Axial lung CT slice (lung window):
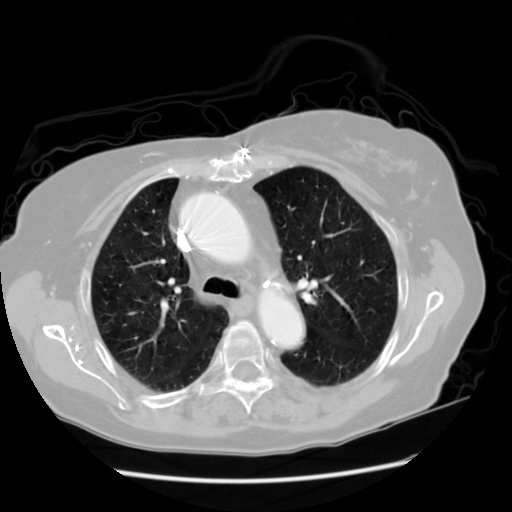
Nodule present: no